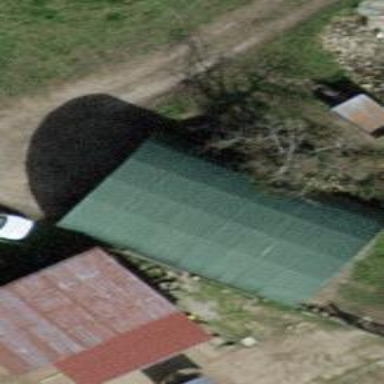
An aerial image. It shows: Shed.